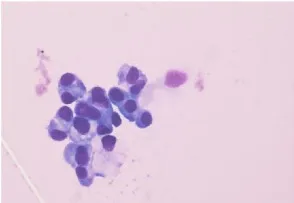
CSF cytology findings before and after treatment. (A) CSF cytology findings in September 2021 reveal tumor cells (HE staining,x100).
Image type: pathology (papanicolaou)